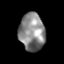
Tissue: prostate
Cell type: T cells
Senescence score: 0.3478
Nuclear area (px): 945
Mean DAPI intensity: 136.324